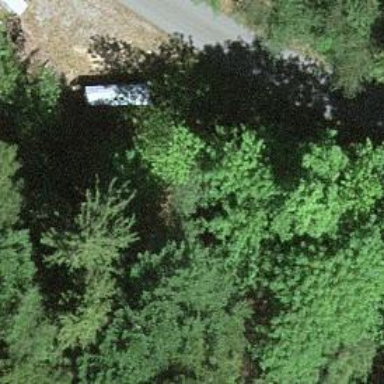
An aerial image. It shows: Culvert tunnel.